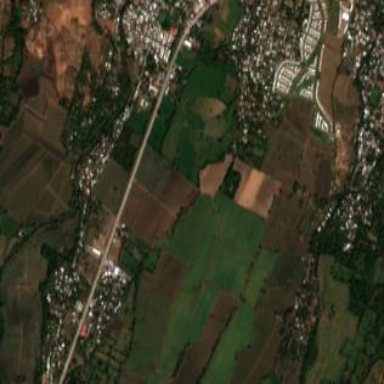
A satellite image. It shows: Farmland with sugarcane crops producing sugar cane.